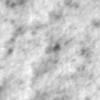
Label: no_change